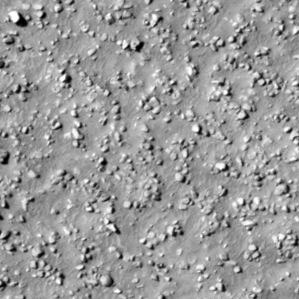
Label: non_frost